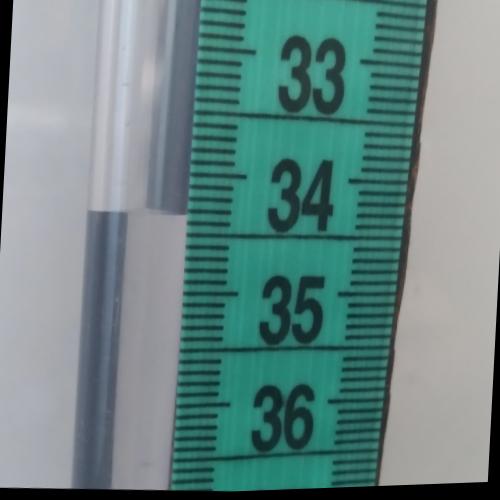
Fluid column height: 34.3 cm